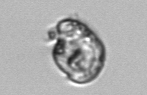
Label: Proterythropsis